Question: How to prevent the grails 'clean' command, not to delete a newly added folder in 'web-app' folder.

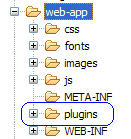
Answer: I use lots of custom folders in webapp, but grails-clean doesn't delete any of mine. Plz rename the folder to some other and check again.